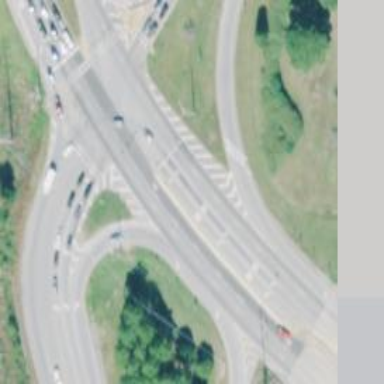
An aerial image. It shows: Trunk link highway with asphalt surface.